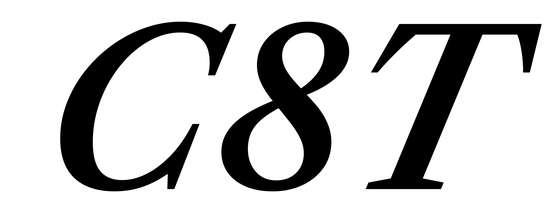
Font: LibreCaslonText-Italic_SemiBold_Italic